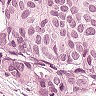
Metastatic tissue present: yes